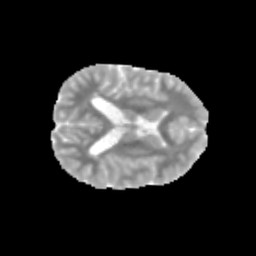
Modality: MD
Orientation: axial
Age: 13
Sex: female
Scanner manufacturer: siemens
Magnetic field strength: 3 T
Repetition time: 3.8 s
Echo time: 0.07 s